Question: I can't seem to figure out why this extra 5px is showing up at the bottom of my div when it contains two images. It does not happen when it only contains one image. I have removed all other markup and css and the problem remains. Also it happens on Chrome, Firefox, and IE.
Html:
'''
<!DOCTYPE html PUBLIC "-//W3C//DTD XHTML 1.0 Transitional//EN"
"http://www.w3.org/TR/xhtml1/DTD/xhtml1-transitional.dtd">
<html xmlns="http://www.w3.org/1999/xhtml" xmlns="http://www.w3.org/1999/html" xmlns="http://www.w3.org/1999/html">
<head>
<link rel="stylesheet/less" href="<?php echo THEMES_URI; ?>starter_digital/style.less" type="text/css">
<script src="<?php echo THEMES_URI; ?>starter_digital/javascript/less-1.3.1.min.js" type="text/javascript"></script>
</head>
<body>
<div id="social">
<img src="<?php echo THEMES_URI; ?>starter_digital/images/facebook.png" />
</div>
<br />
<div id="social">
<img src="<?php echo THEMES_URI; ?>starter_digital/images/twitter.png" />
</div>
<br />
<div id="social">
<img src="<?php echo THEMES_URI; ?>starter_digital/images/facebook.png" />
<img src="<?php echo THEMES_URI; ?>starter_digital/images/twitter.png" />
</div>
</body>
</html>
'''
Less / Css:
'''
#social {
background-color: red;
}
'''
Result:

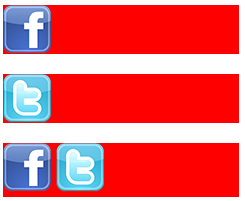
Answer: Trying adding:
'''
#social img { display: block; float: left; margin-right: 5px; }
'''
or
'''
#social { line-height: 0; }
'''
to your CSS. Since an '' is an inline element by default, it's height is calculated differently as related to the default line-height value.
Here's a fiddle: <URL>
On inline elements, the line-height CSS property specifies the height that is used in the calculation of the line box height.
On block level elements, line-height specifies the minimal height of line boxes within the element.
Source: <URL>